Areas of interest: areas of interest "Business Office Building"
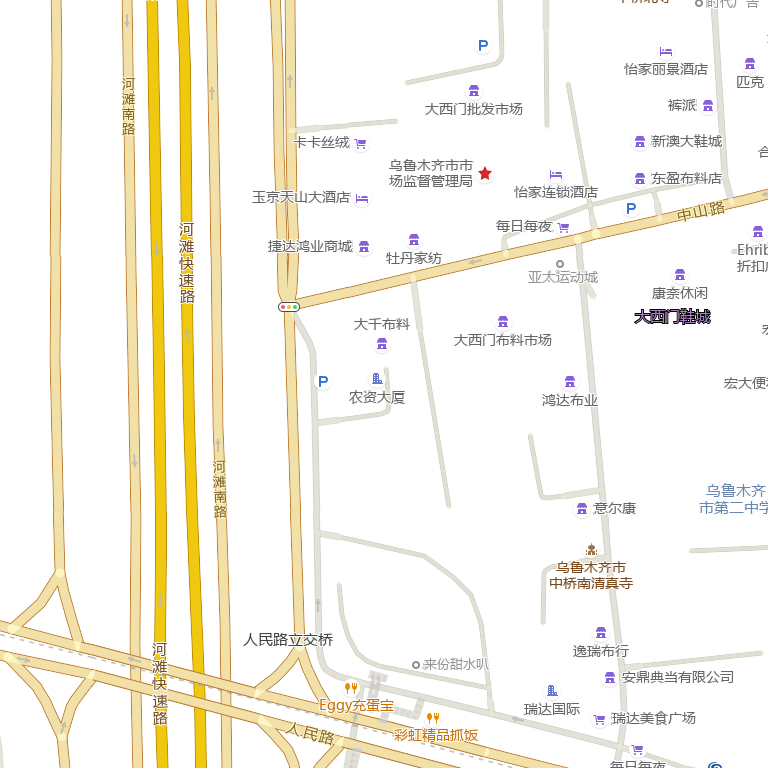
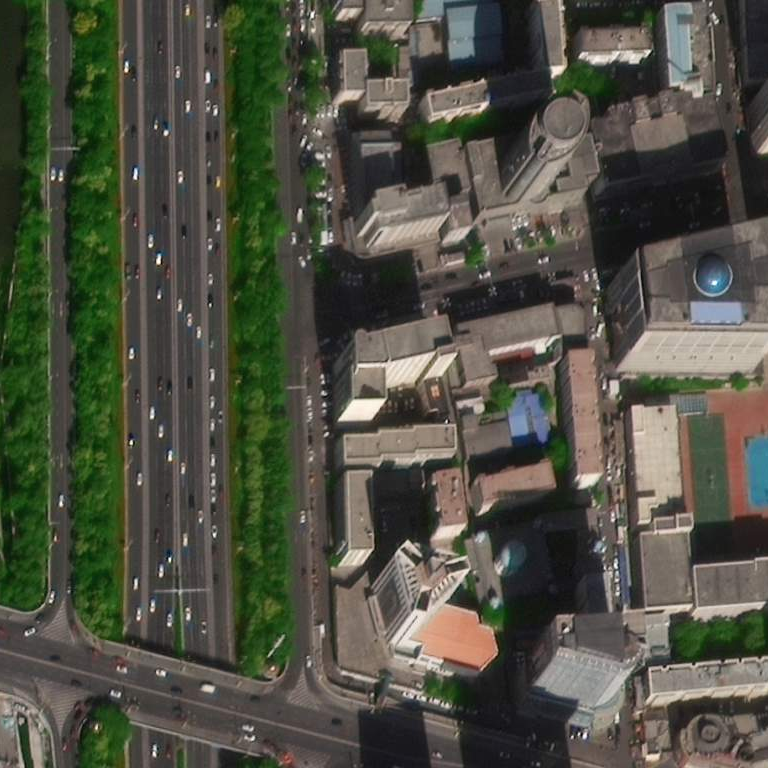